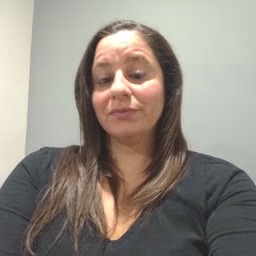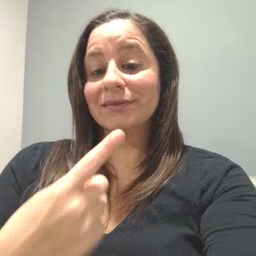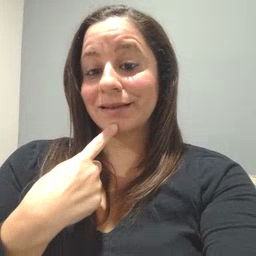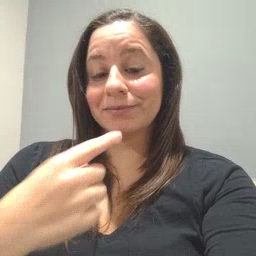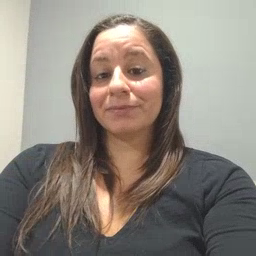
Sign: say